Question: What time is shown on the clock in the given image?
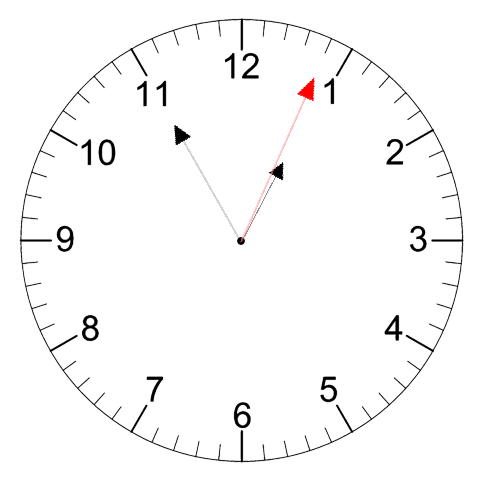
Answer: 12:55:04